Field crop: maize
Growth stage: 2
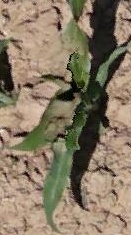
Species: maize